Question: I am calling webservice of openweathermap which display the forecast weather on map.
I am parsing other tag like weather, temperature, wind and all.but when i parse the tag icon i got the error on this coordinates: '[weatherItem.coord.lon, weatherItem.coord.lat].'
This is my code
'''
<!DOCTYPE html>
<html lang="en">
<head>
<meta charset="UTF-8">
<title>Weather layer</title>
<style>
html, body{
width: 100%;
height: 100%;
margin: 0;
padding: 0;
}
#map-canvas {
width: 100%;
height: 100%;
}
.gm-style-iw {
text-align: center;
}
</style>
<script type="text/javascript" src="https://maps.googleapis.com/maps/api/js">
</script>
<script>
var map;
var geoJSON;
var request;
var gettingData = false;
var openWeatherMapKey = "57ba5be1b9a9d991f65909ee19523cc5"
function initialize() {
var mapOptions = {
zoom: 4,
center: new google.maps.LatLng(50,-50)
};
map = new google.maps.Map(document.getElementById('map-canvas'),
mapOptions);
// Add interaction listeners to make weather requests
google.maps.event.addListener(map, 'idle', checkIfDataRequested);
// Sets up and populates the info window with details
map.data.addListener('click', function(event) {
infowindow.setContent(
"<img src=" + event.feature.getProperty("icon") + ">"
+ "<br /><strong>" + event.feature.getProperty("city") + "</strong>"
+ "<br />" + event.feature.getProperty("temperature") + "&deg;C"
+ "<br />" + event.feature.getProperty("weather")
);
infowindow.setOptions({
position:{
lat: event.latLng.lat(),
lng: event.latLng.lng()
},
pixelOffset: {
width: 0,
height: -15
}
});
infowindow.open(map);
});
}
var checkIfDataRequested = function() {
// Stop extra requests being sent
while (gettingData === true) {
request.abort();
gettingData = false;
}
getCoords();
};
// Get the coordinates from the Map bounds
var getCoords = function() {
var bounds = map.getBounds();
var NE = bounds.getNorthEast();
var SW = bounds.getSouthWest();
getWeather(NE.lat(), NE.lng(), SW.lat(), SW.lng());
};
// Make the weather request
var getWeather = function(northLat, eastLng, southLat, westLng) {
gettingData = true;
//this below is openweathermapwebaservice which display forecast weather.
var requestString = "http://api.openweathermap.org/data/2.5/forecast?lat=&lon="
+ westLng + "," + northLat + "," //left top
+ eastLng + "," + southLat + "," //right bottom
+ map.getZoom()
+ "&cluster=yes&format=json"
+ "&APPID=" + openWeatherMapKey;
request = new XMLHttpRequest();
request.onload = proccessResults;
request.open("get", requestString, true);
request.send();
};
// Take the JSON results and proccess them
var proccessResults = function() {
console.log(this);
var results = JSON.parse(this.responseText);
if (results.list.length > 0) {
resetData();
for (var i = 0; i < results.list.length; i++) {
geoJSON.features.push(jsonToGeoJson(results.list[i]));
}
drawIcons(geoJSON);
}
};
var infowindow = new google.maps.InfoWindow();
// For each result that comes back, convert the data to geoJSON
var jsonToGeoJson = function (weatherItem) {
alert(jsonToGeoJson);
var feature = {
type: "Feature",
properties: {
city: weatherItem.name,
weather: weatherItem.weather[0].main,
temperature: weatherItem.main.temp,
min: weatherItem.main.temp_min,
max: weatherItem.main.temp_max,
humidity: weatherItem.main.humidity,
pressure: weatherItem.main.pressure,
windSpeed: weatherItem.wind.speed,
windDegrees: weatherItem.wind.deg,
windGust: weatherItem.wind.gust,
icon: "http://openweathermap.org/img/w/"
+ weatherItem.weather[0].icon + ".png",
coordinates: [weatherItem.coord.lon, weatherItem.coord.lat]
},
geometry: {
type: "Point",
coordinates: [weatherItem.coord.lon, weatherItem.coord.lat]
}
};
// Set the custom marker icon
map.data.setStyle(function(feature) {
return {
icon: {
url: feature.getProperty('icon'),
anchor: new google.maps.Point(25, 25)
}
};
});
// returns object
return feature;
};
// Add the markers to the map
var drawIcons = function (weather) {
map.data.addGeoJson(geoJSON);
// Set the flag to finished
gettingData = false;
};
// Clear data layer and geoJSON
var resetData = function () {
geoJSON = {
type: "FeatureCollection",
features: []
};
map.data.forEach(function(feature) {
map.data.remove(feature);
});
};
google.maps.event.addDomListener(window, 'load', initialize);
</script>
</head>
<body>
<div id="map-canvas"></div>
</body>
</html>
'''

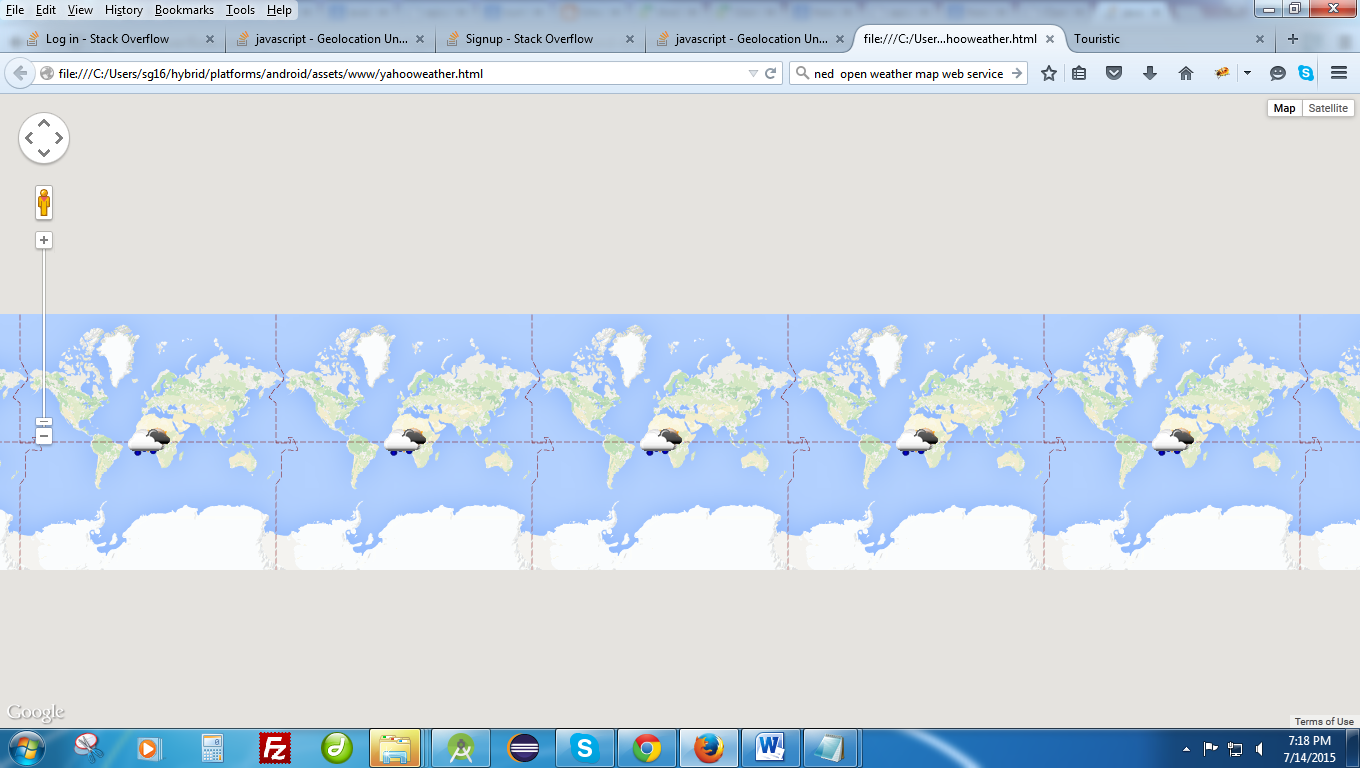
Answer: If you take a look at the 'JSON' response from your weather api service, you will see that 'coord''list', something like header data same for all data in 'list'.
Therefore, when invoking 'jsonToGeoJson' function, pass it 'results.city.coord' baside 'results.list[i]' argument:
'''
geoJSON.features.push(jsonToGeoJson(results.list[i], results.city.coord));
'''
Change 'jsonToGeoJson' signature to accept one more param:
'''
var jsonToGeoJson = function (weatherItem, coord) {
'''
And inside 'jsonToGeoJson' function, access coordinates like this:
'''
coordinates: [coord.lon, coord.lat]
'''